Question: I got a Perspective with a lot of Views attached to it (tabs on top, like the Package Explorer tab). I wish to put buttons next to the tabs like in the attached image. How can I do that?

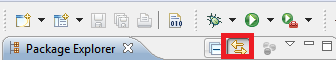
Answer: I don't understand your question precisely, because I can interpret it two different ways. I try to address both.
In both cases, you should specify commands (see the corresponding <URL>.
1. If you want to put a button next to a view header, you need two things: You have to position and size your view to have some space next to the header - if no space is available, the buttons will show in a toolbar below the header. You have to add commands to the toolbar:"viewid" menu location
2. If you want to add commands next to the perspective switcher, then the menu ID to use is toolbar:org.eclipse.ui.trim.command2. I got this one from the Mylyn ui project (org.eclipse.mylyn.tasks.ui project).